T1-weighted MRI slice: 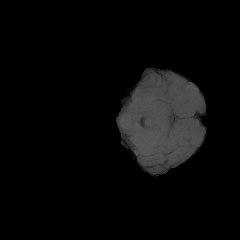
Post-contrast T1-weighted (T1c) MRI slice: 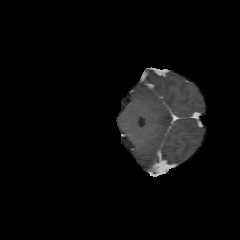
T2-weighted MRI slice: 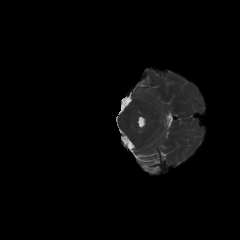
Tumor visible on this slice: no